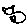
Label: cat